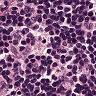
Metastatic tissue present: no